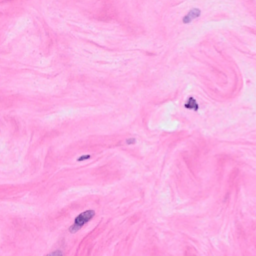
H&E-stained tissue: Breast